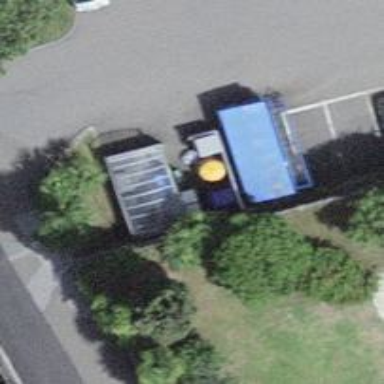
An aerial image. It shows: Recycling facility.